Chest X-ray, PA view. Patient: 44 years old, sex M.
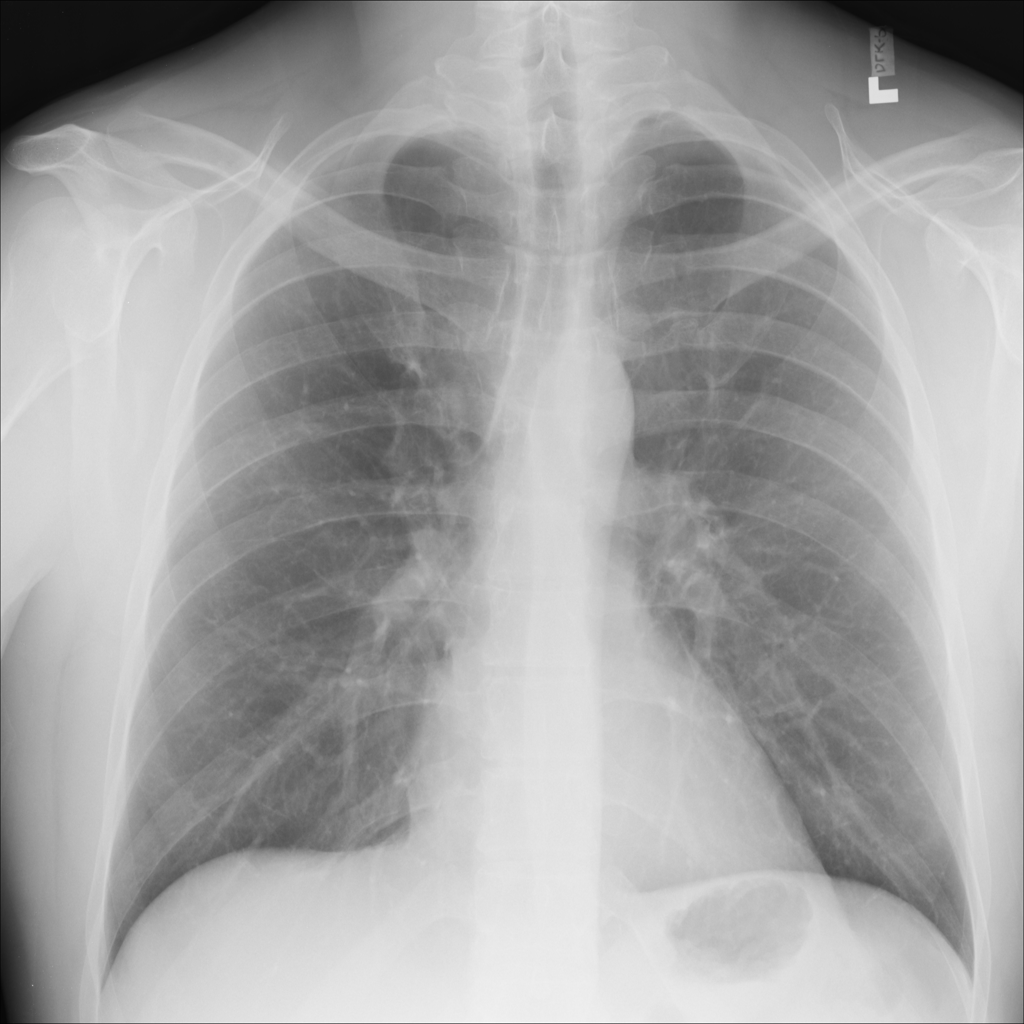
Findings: No Finding